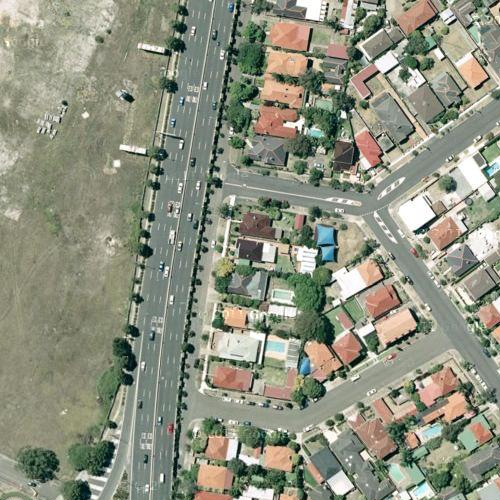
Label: sydney